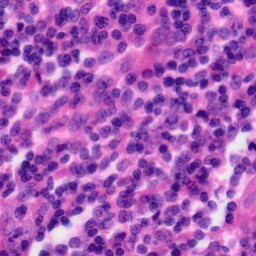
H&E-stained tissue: Tonsil